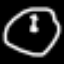
Label: clock